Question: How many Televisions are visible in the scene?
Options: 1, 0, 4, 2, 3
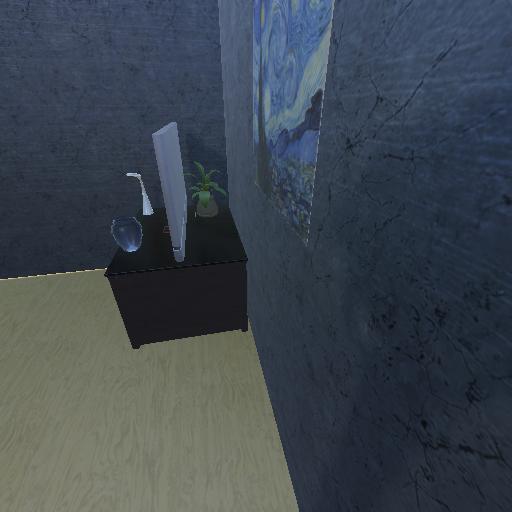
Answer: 1